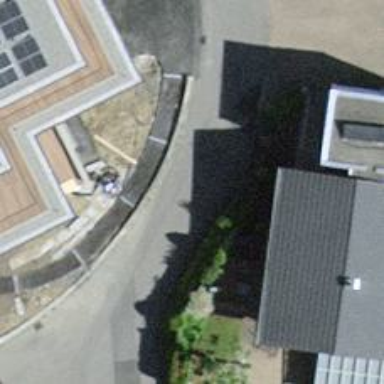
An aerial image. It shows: Paved residential road.